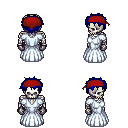
a pixel art fantasy rpg character, male body template, skeleton, underdress, robe skirt, blue bedhead hairstyle, red bandana, metal gloves, four views (front, back, left, right), 2x2 character sprite sheet, small pixel art, hard edges, no anti-aliasing